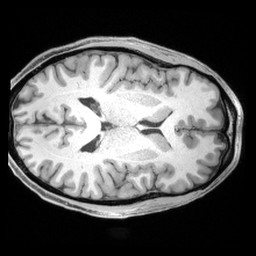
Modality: T1w
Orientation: axial
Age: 46
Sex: male
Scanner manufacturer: siemens
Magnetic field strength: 3 T
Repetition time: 2.4 s
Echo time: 0.00195 s